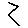
Label: zigzag